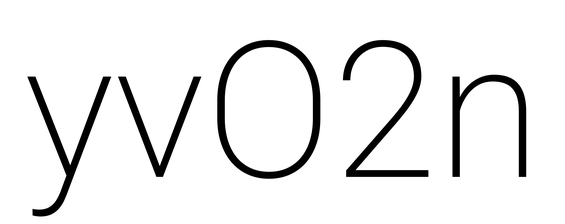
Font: Roboto_ExtraLight